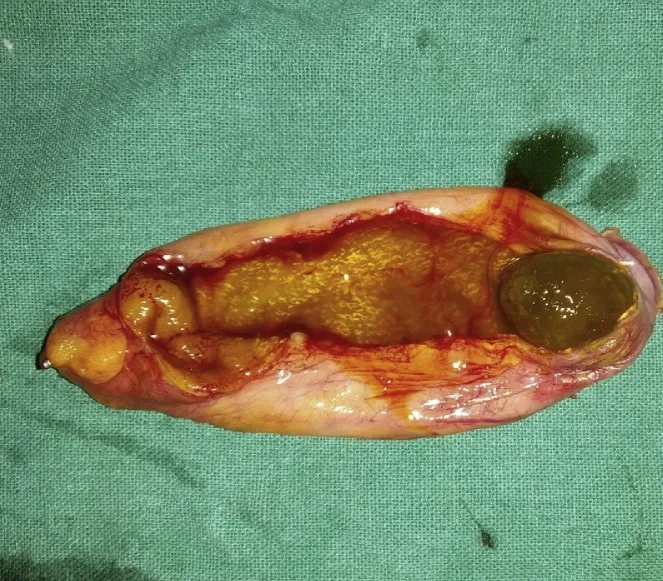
Laparoscopic Cholecystectomy specimen with gall stone.
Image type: medical_photograph (other_medical_photograph)